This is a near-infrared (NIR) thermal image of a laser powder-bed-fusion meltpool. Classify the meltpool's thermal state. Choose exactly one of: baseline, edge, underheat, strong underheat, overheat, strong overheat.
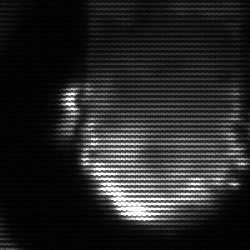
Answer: baseline